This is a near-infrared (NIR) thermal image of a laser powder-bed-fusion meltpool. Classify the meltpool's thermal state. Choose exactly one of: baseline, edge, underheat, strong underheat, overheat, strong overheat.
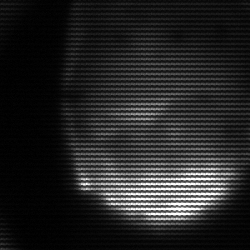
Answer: edge